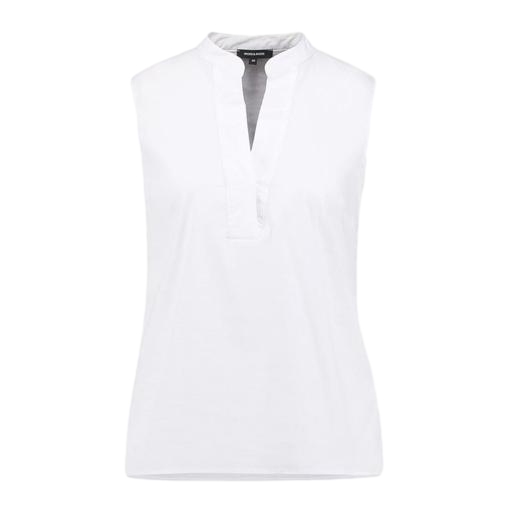
white split neck tank, white sleeveless shirt, white split-neck top, white background